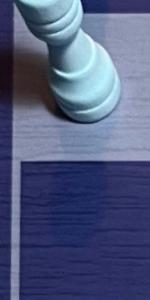
Label: Empty